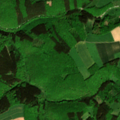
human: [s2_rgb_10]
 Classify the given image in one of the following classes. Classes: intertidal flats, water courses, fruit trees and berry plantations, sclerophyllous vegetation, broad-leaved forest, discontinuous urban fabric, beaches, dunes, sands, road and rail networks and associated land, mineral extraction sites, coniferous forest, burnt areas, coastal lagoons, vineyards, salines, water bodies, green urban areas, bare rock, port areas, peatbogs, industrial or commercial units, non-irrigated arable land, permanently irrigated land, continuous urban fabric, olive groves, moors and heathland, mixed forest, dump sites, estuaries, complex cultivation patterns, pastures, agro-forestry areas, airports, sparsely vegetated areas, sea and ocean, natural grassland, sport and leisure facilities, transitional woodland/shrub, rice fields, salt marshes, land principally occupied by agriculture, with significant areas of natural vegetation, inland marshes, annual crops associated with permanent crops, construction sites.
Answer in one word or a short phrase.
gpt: non-irrigated arable land, broad-leaved forest